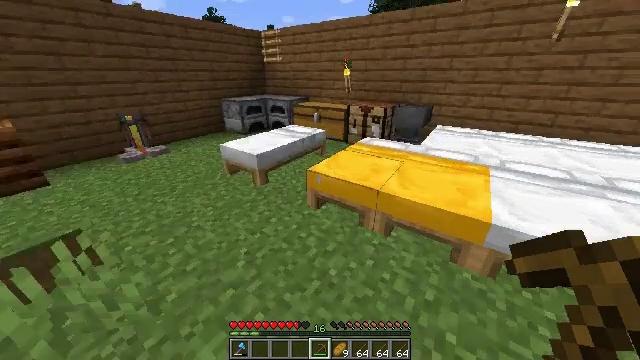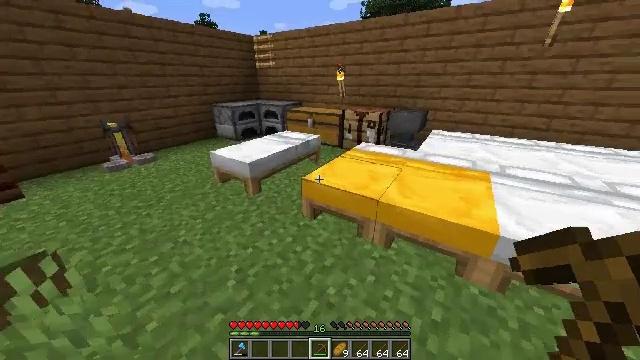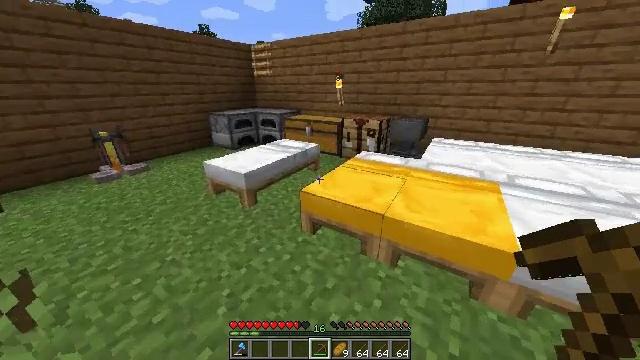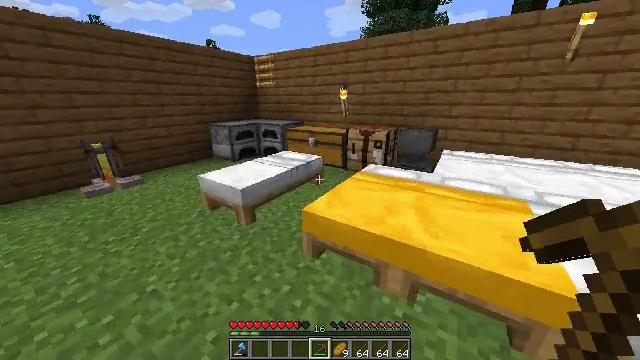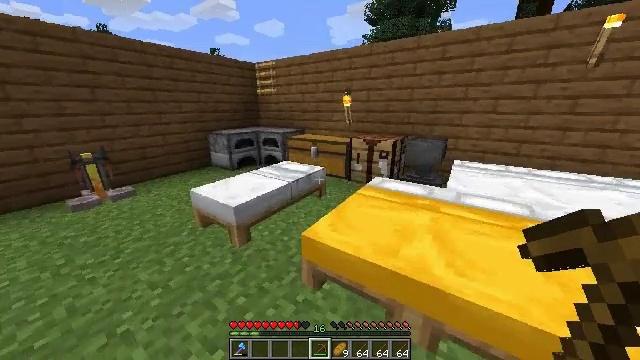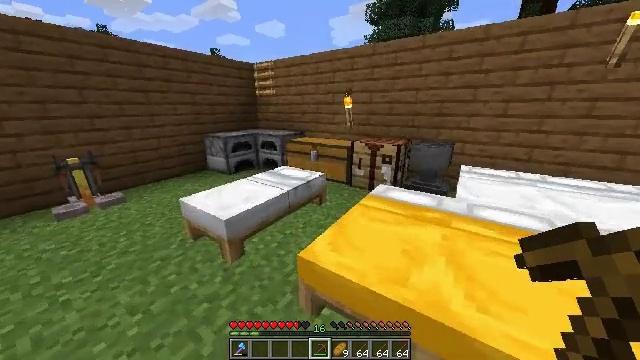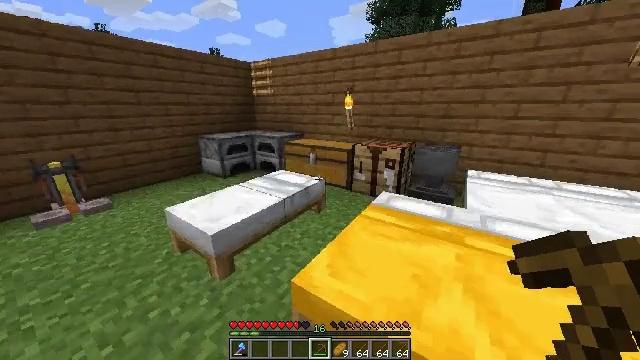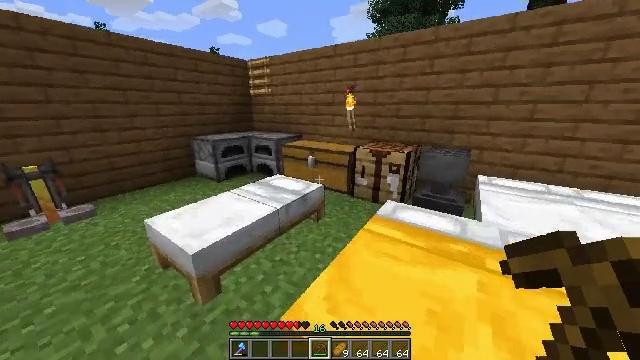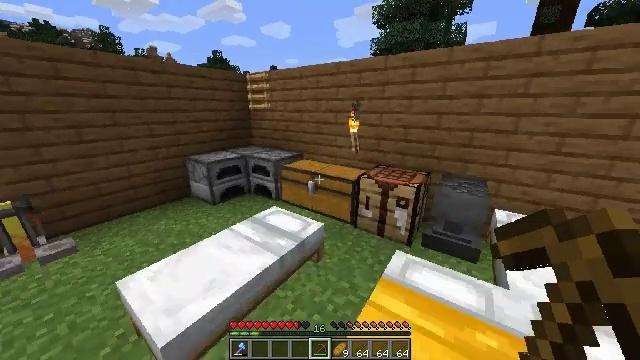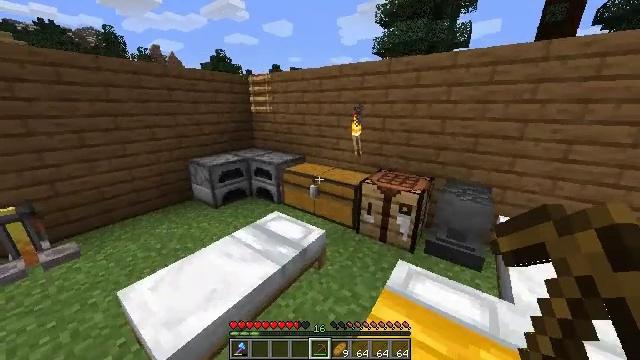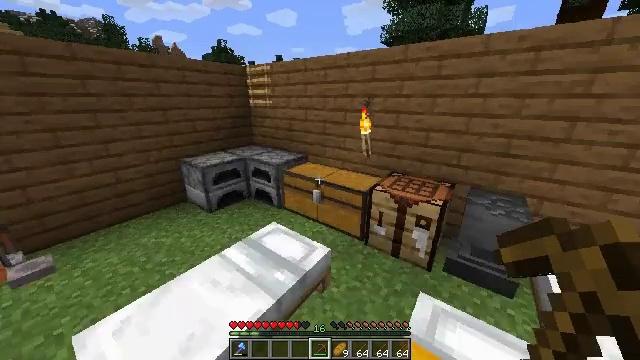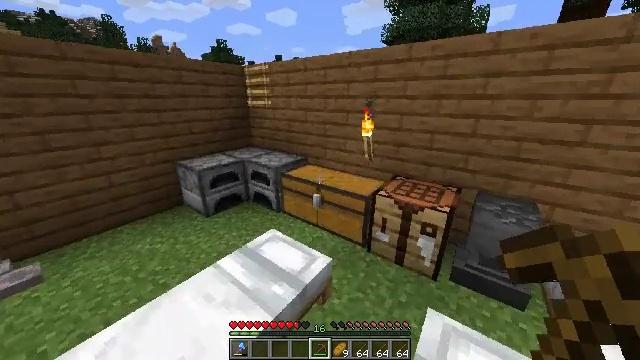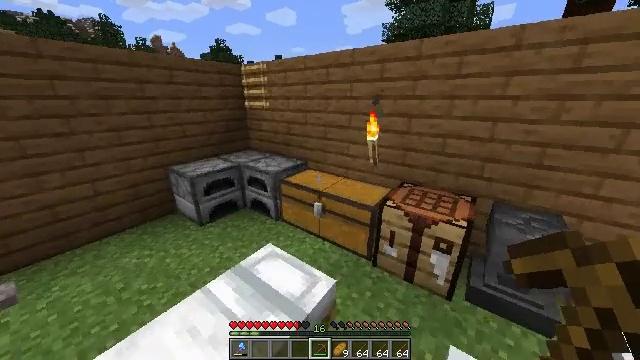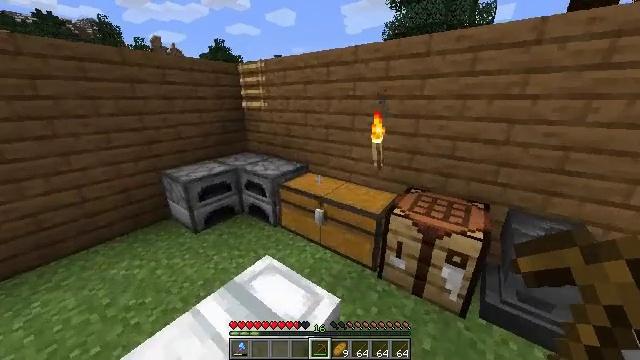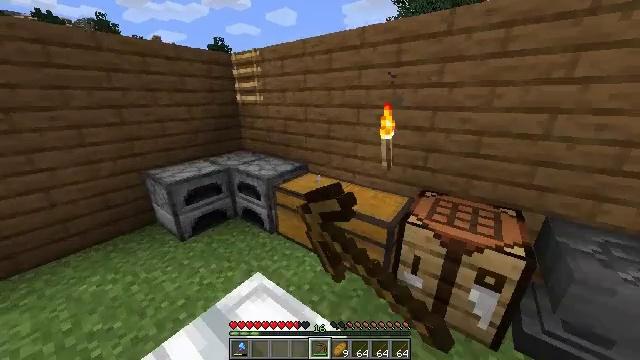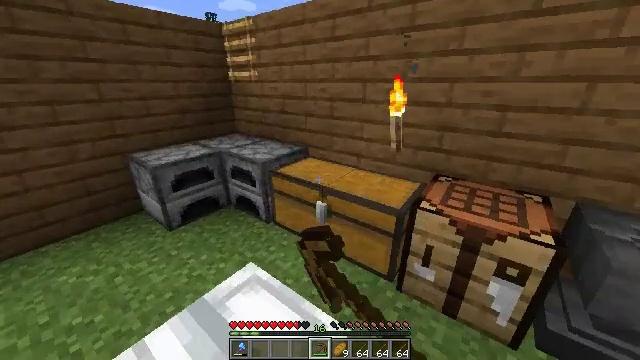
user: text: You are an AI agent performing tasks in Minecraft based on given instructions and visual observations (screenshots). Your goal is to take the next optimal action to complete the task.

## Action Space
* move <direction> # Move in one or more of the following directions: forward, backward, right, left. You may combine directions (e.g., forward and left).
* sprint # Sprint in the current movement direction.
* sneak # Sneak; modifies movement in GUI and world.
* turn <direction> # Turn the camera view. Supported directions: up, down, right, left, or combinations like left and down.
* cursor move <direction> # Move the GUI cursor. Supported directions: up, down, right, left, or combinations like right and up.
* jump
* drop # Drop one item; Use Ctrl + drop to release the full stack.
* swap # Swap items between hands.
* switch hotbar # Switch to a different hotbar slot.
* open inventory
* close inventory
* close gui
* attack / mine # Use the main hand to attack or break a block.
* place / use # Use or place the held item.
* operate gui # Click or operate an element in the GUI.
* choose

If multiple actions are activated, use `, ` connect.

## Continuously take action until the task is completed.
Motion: motion action
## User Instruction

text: Gather netherrack as a building material.
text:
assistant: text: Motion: move forward, sprint, turn right and up
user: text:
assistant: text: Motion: move forward, sprint, turn up
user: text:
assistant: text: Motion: move forward, sprint, turn up
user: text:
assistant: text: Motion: move forward, sprint, turn up
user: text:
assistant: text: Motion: move forward, sprint
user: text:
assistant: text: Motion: move forward, sprint
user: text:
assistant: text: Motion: move forward, sprint
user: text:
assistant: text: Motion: move forward, sprint
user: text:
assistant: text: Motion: move forward, sprint
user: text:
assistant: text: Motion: move forward, sprint, turn left and down
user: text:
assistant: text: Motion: move forward, sprint
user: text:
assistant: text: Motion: move forward
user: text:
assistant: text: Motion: move forward, use / place
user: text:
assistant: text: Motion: use / place
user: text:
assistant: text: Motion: turn down, use / place
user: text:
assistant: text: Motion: no_op
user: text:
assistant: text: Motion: no_op
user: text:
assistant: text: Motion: open gui
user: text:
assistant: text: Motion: no_op
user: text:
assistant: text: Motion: no_op
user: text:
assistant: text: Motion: no_op
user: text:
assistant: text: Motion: no_op
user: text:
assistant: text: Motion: no_op
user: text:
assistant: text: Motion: no_op
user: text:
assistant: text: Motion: no_op
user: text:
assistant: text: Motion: no_op
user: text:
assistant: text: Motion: cursor move right and up
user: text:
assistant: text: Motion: cursor move right and up
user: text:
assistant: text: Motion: cursor move right and up
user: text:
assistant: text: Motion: cursor move up